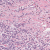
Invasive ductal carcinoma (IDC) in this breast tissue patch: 1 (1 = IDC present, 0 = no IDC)